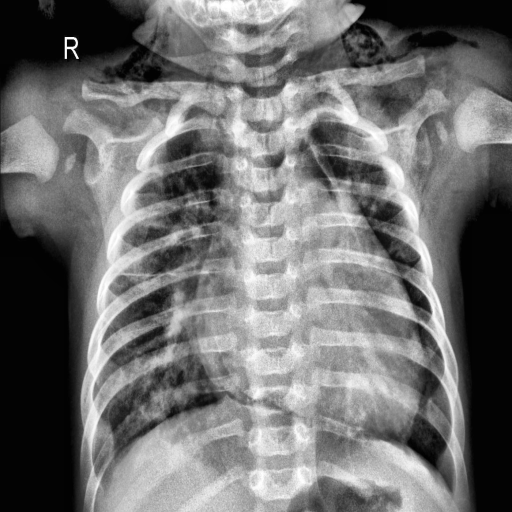
Finding: PNEUMONIA